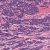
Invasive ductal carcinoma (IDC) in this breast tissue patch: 1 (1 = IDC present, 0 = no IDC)